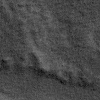
Atmospheric dust classification: not_dusty